Modality: CBCT
Slice 13 of 110
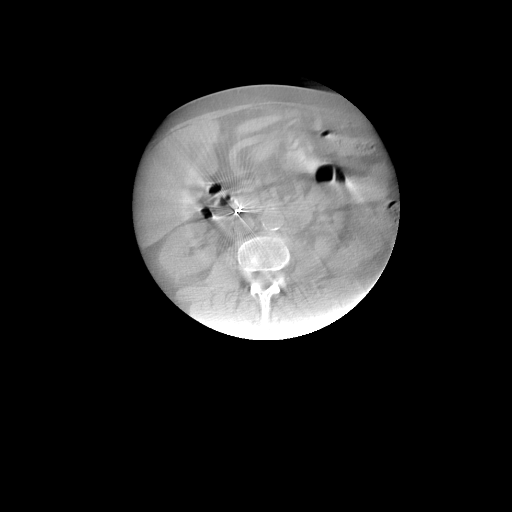